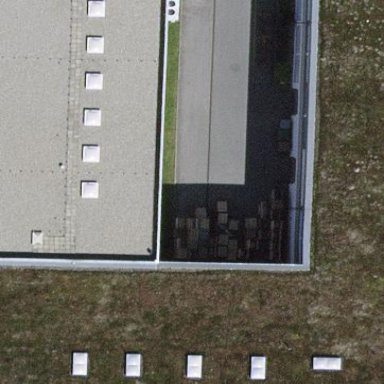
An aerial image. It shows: Industrial building.